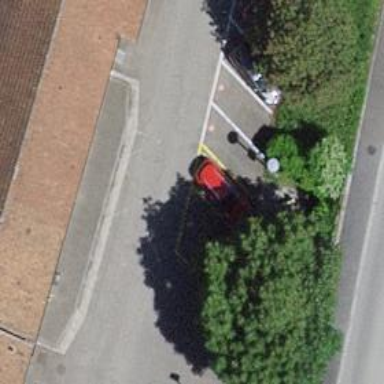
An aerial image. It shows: Car sharing facility.